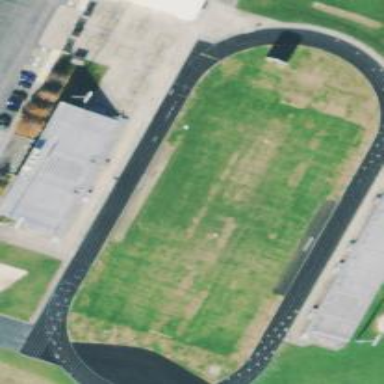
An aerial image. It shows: Asphalt track on leisure land.